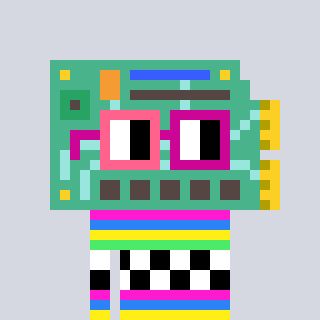
a pixel art character with square pink and red glasses, a chipboard-shaped head and a grayscale-colored body on a cool background